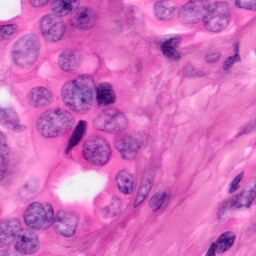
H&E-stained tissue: Pancreatic